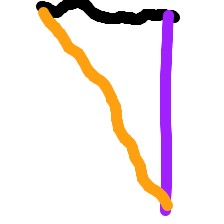
Shape: triangle